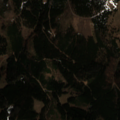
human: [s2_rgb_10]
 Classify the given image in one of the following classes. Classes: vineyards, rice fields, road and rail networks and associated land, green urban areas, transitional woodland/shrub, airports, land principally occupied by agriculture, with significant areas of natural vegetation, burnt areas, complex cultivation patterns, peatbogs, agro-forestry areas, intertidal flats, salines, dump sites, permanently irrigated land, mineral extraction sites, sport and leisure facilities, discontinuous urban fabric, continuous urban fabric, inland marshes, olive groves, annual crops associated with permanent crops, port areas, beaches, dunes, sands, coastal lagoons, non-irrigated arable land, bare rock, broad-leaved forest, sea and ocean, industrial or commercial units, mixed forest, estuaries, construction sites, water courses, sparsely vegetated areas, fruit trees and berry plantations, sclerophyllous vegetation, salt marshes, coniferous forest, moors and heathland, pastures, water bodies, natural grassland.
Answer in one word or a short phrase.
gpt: coniferous forest, mixed forest, natural grassland, moors and heathland